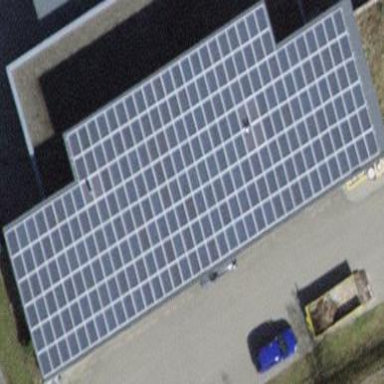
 consisting of solar photovoltaic panels."